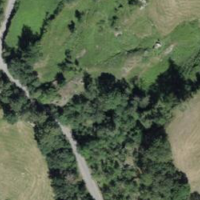
EUNIS habitat code: 23
Species observed at this site:
Angelica sylvestris